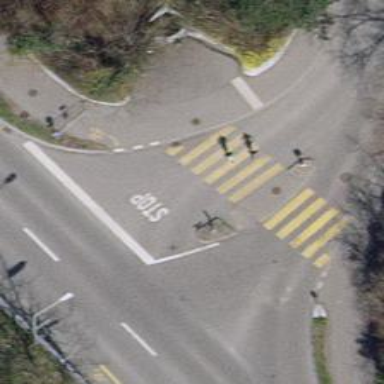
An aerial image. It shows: Asphalt path that serves as sidewalk.